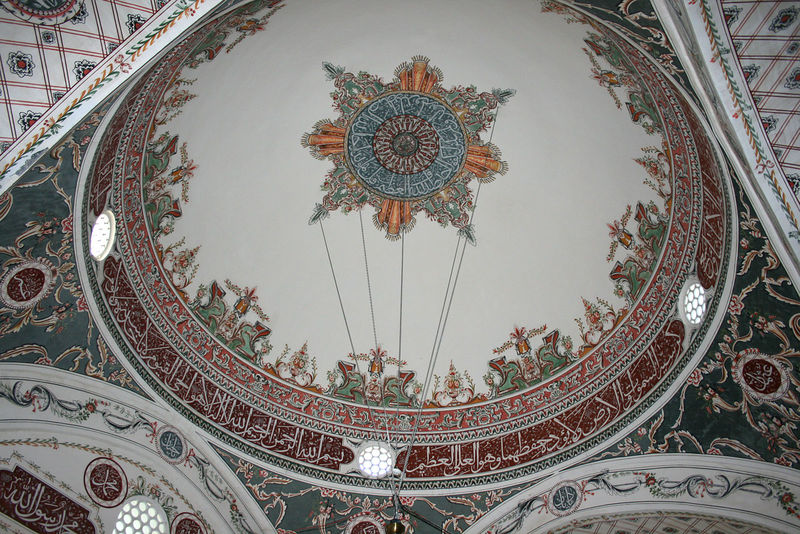
Titel: Dschumaja Dschamija
Institution: Plovdiv
Schlagwörter: blau, blätter, weiß, grün, blume, bunt, fenster, lampe, licht, orange, türkis, rot, muster, ornament, wand, architektur, kirche, gold, decke, girlande, kreis, rund, schrift, farbe, kuppel, seile, dekor, floral, ornamente, verzierung, wandmalerei, leuchter, innenansicht, lichteinfall, schriftzeichen, foto, moschee, orient, stern, dom, buchstaben, mosaik, fries, arabisch, rosette, fresko, geometrie, islam, türkei, deckenmalerei, inschriften, kalligraphie, epoche, halbkugel, muslimisch, islamisch, persisch, beschneidung, deckenmalerie, ornamanet, dtern